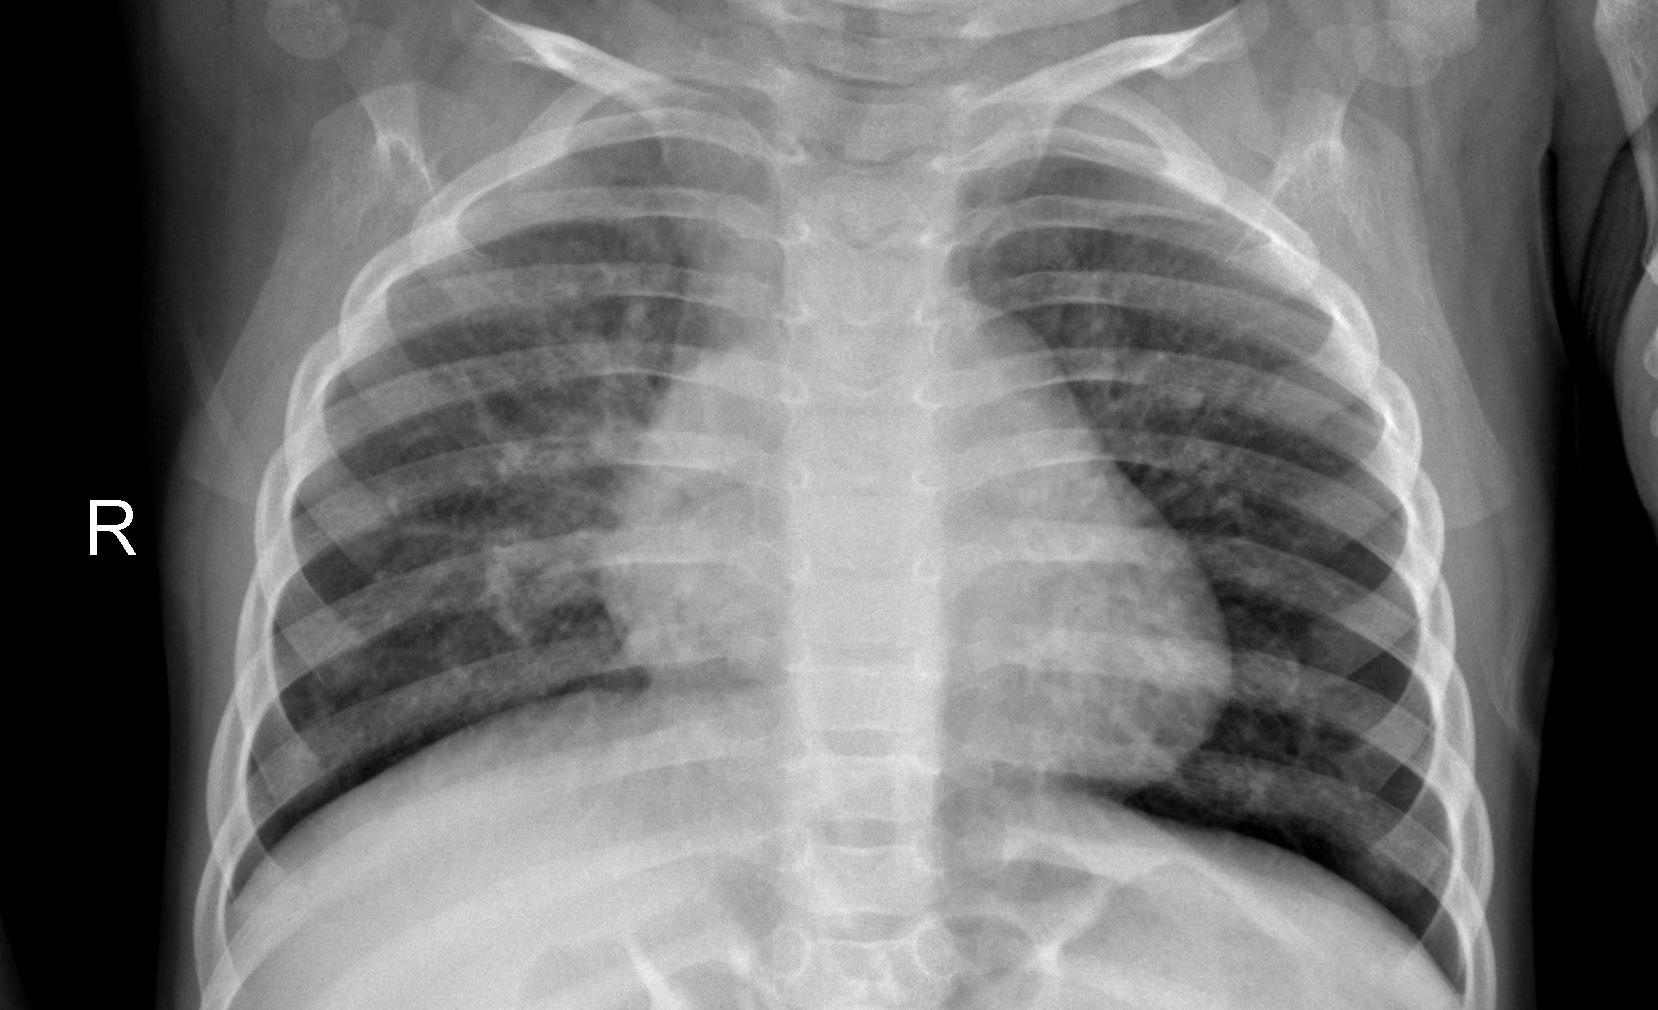
Diagnosis: PNEUMONIA